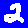
Digit: 2